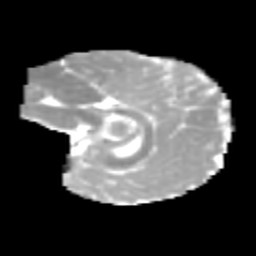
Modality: MD
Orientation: sagittal
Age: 6
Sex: male
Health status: healthy